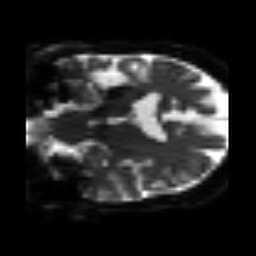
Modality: sbref
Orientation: coronal
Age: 62
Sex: female
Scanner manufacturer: siemens
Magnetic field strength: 3 T
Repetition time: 3.2 s
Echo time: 0.081 s